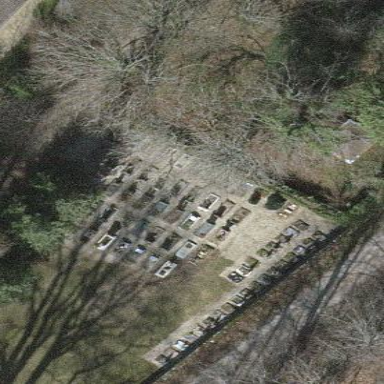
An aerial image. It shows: Cemetery.